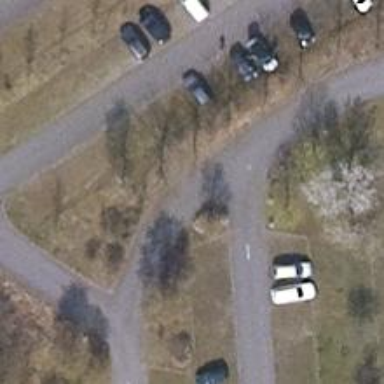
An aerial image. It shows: Asphalt parking aisle designated as service road.